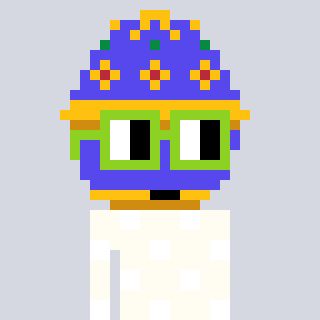
a pixel art character with square light green glasses, a faberge-shaped head and a grayscale-colored body on a cool background